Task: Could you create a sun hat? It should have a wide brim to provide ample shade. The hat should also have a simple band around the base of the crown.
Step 118:
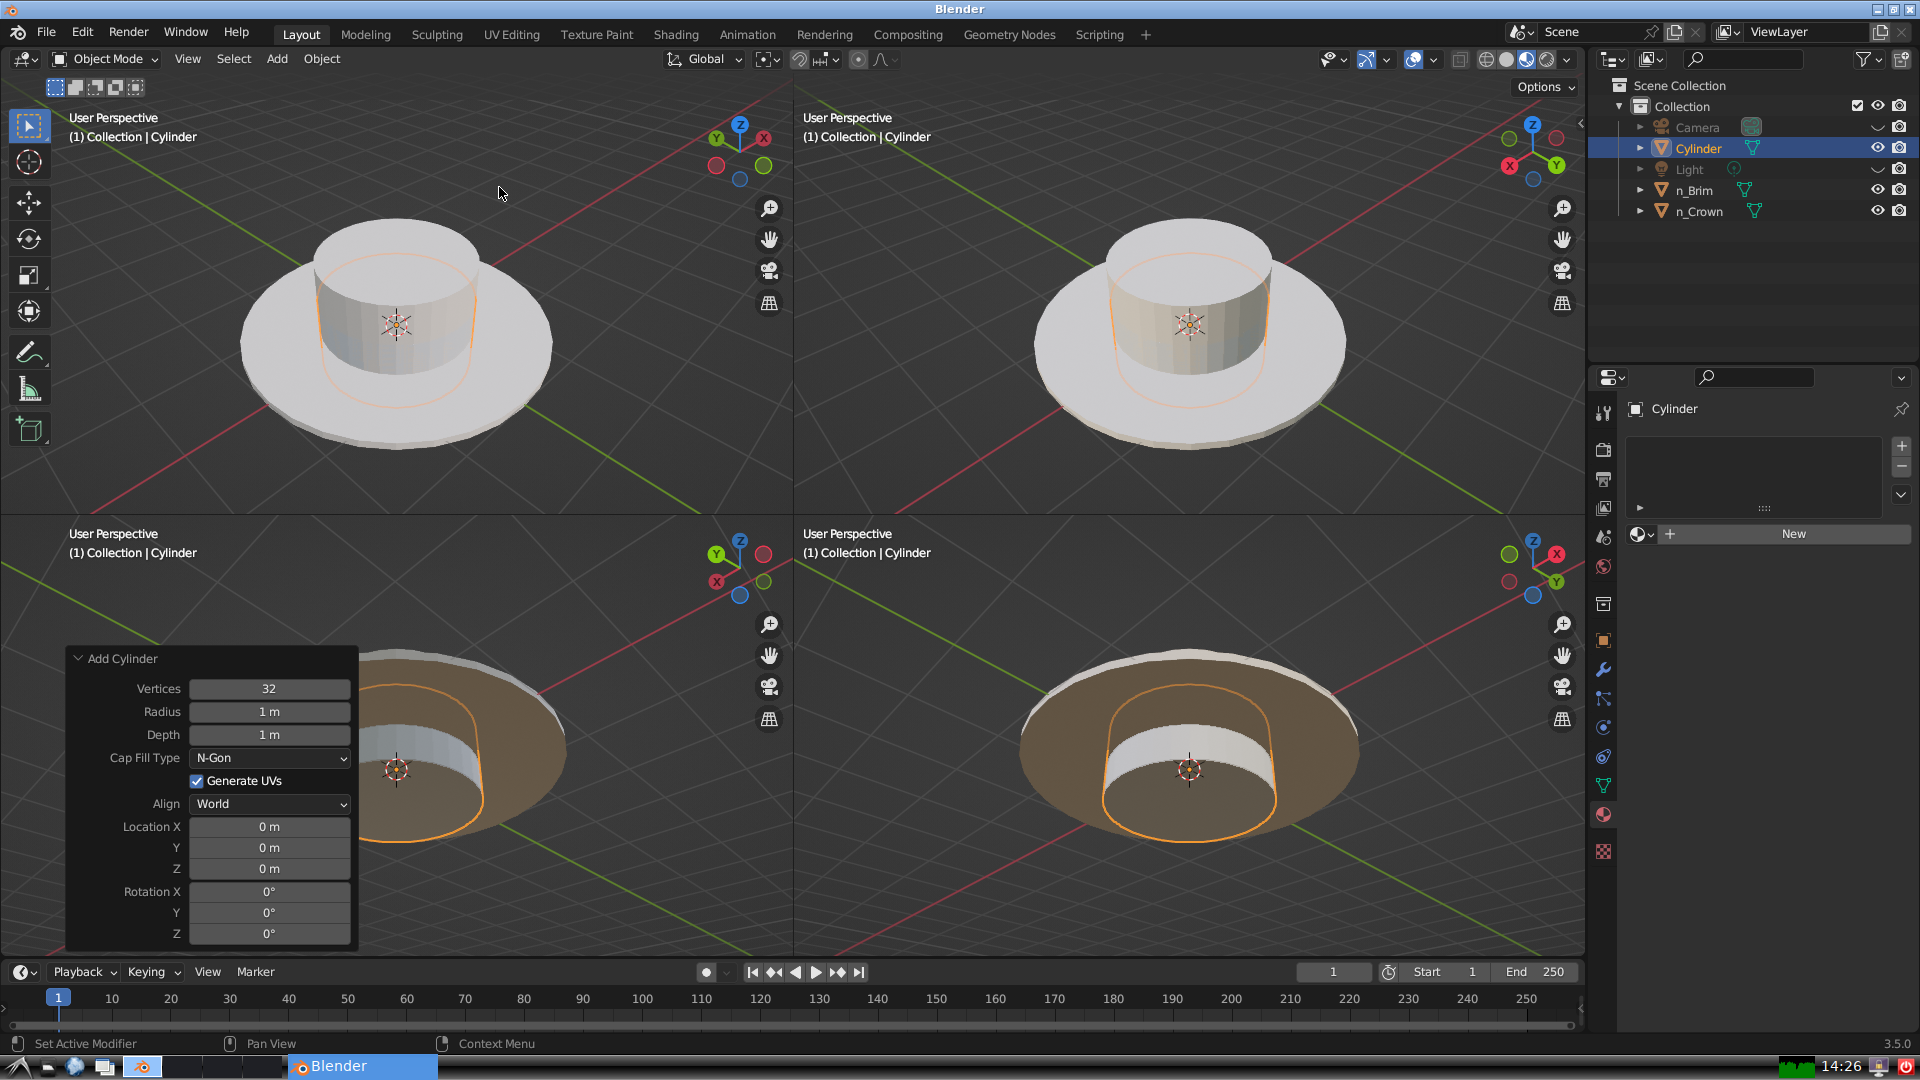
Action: {"mouse_move": [270, 708]}